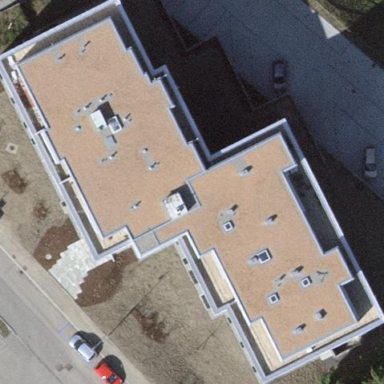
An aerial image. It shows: Cyan-colored apartment building with flat roof.